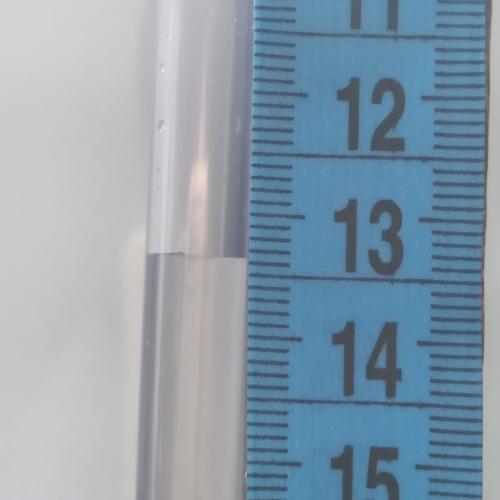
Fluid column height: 13.4 cm